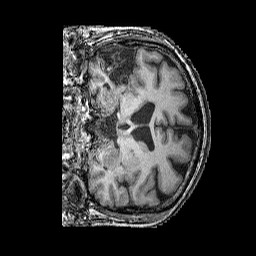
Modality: T1w
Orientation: coronal
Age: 63
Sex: male
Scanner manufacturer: siemens
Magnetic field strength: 3 T
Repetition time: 2.25 s
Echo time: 0.00415 s